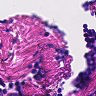
Metastatic tissue present: no